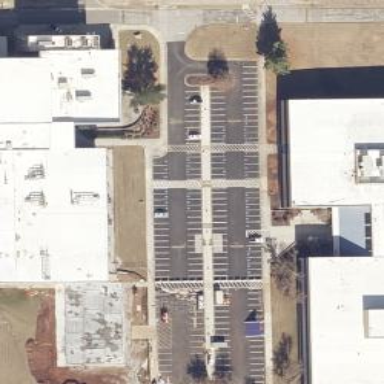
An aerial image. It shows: Parking space.